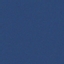
Label: SeaLake